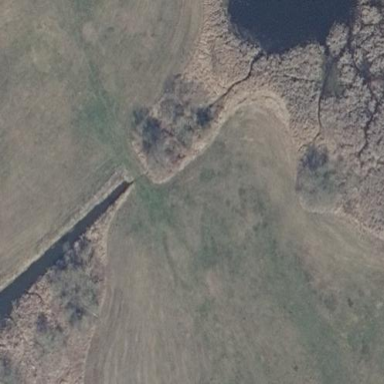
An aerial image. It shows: Wetland area characterized by wet meadow.